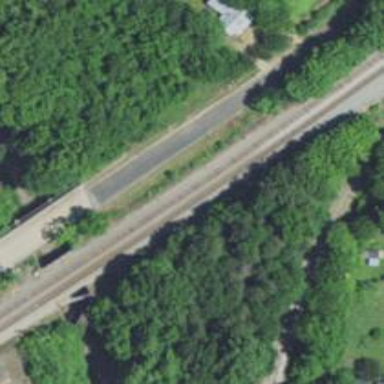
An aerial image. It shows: Disused railway spur line.